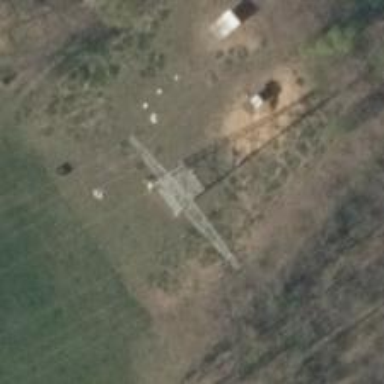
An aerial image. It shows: Power tower.